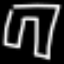
Label: pants